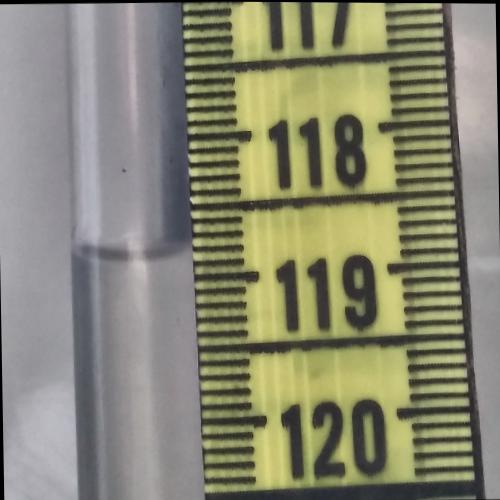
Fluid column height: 118.8 cm